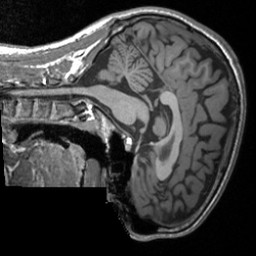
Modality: T1w
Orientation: sagittal
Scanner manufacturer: siemens
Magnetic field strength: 3 T
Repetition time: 1.9 s
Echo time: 0.00226 s